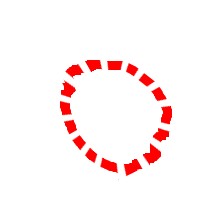
Shape: circle